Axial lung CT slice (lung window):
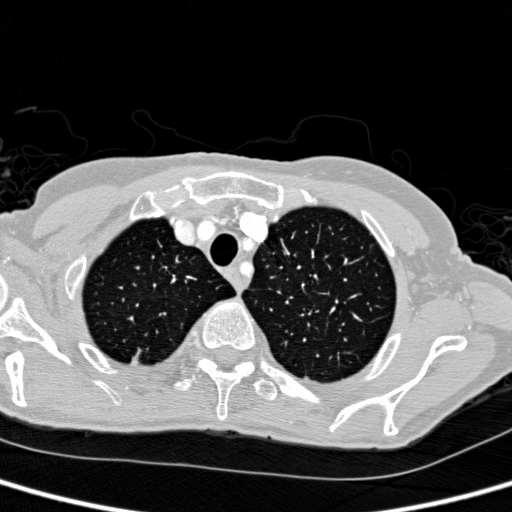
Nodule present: no